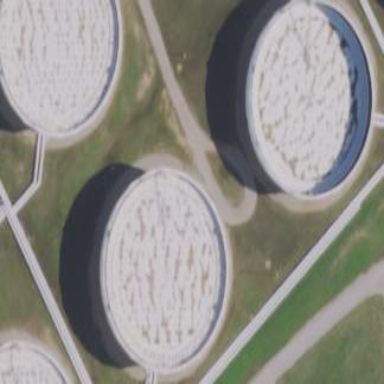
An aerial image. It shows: Storage tank that is man-made.